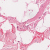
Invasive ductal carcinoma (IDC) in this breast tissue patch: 0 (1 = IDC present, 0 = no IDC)